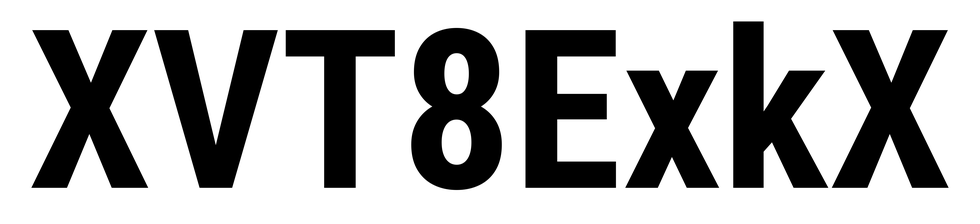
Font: Roboto_Condensed_Bold